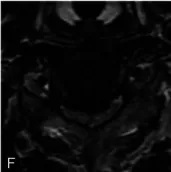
Axial MRI scans showed C3/4 cervical disk protrusion to the left posterior and C5/6 disk protrusion to the right of the central posterior. These protrusions caused compression of the spinal cord and resulted in abnormal signals within the spinal cord.
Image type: radiology (mri)